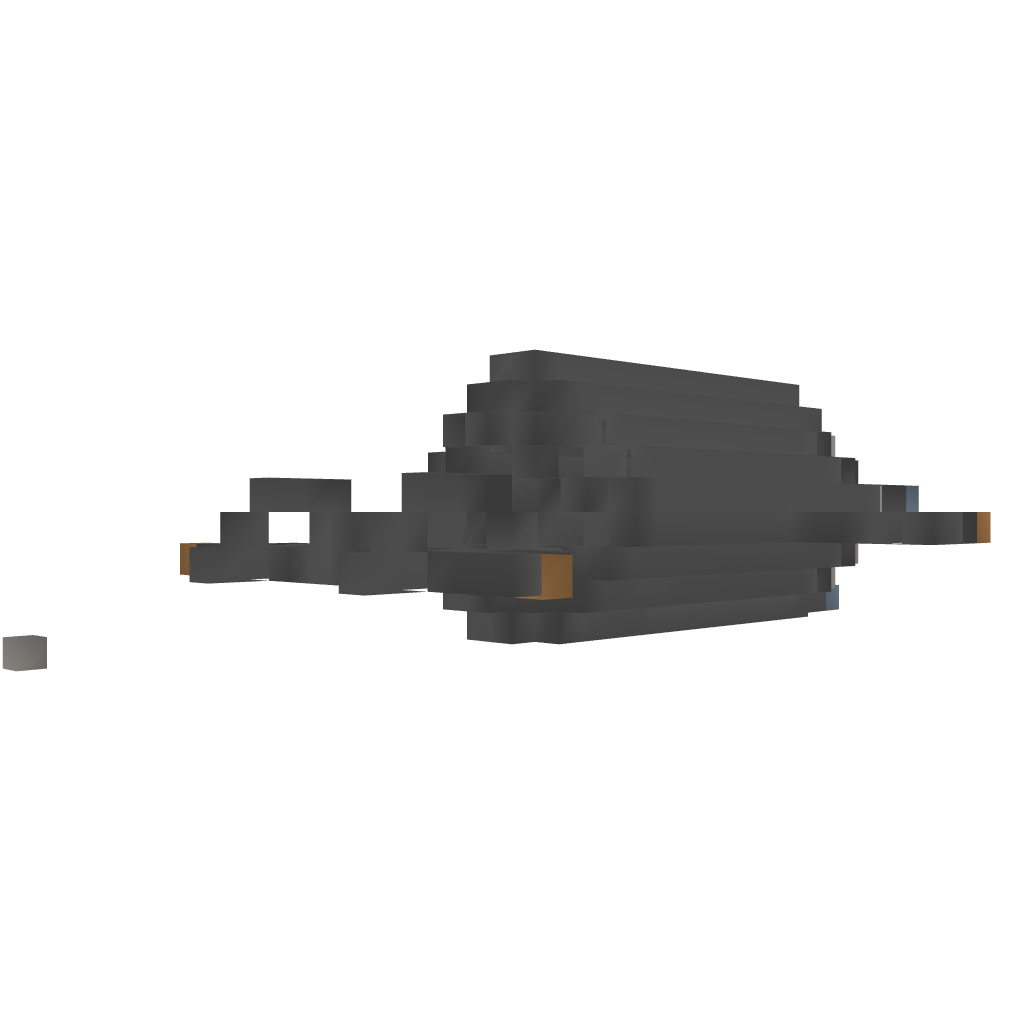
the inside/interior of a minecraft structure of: Small Atlantis Sub